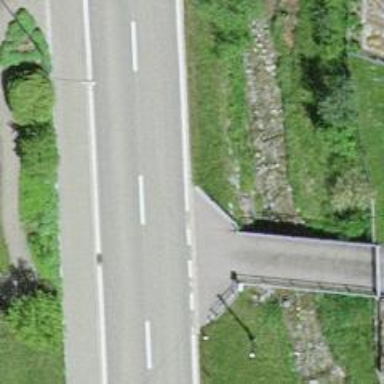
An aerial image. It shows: Driveway bridge on service road.